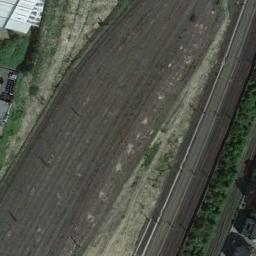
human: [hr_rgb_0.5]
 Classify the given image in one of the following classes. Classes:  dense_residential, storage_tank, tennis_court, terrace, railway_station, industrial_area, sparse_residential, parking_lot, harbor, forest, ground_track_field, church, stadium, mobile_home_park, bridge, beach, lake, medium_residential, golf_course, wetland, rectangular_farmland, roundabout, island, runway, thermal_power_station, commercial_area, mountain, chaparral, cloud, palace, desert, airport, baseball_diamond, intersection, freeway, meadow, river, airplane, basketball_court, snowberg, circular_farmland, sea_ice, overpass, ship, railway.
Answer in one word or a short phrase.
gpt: railway